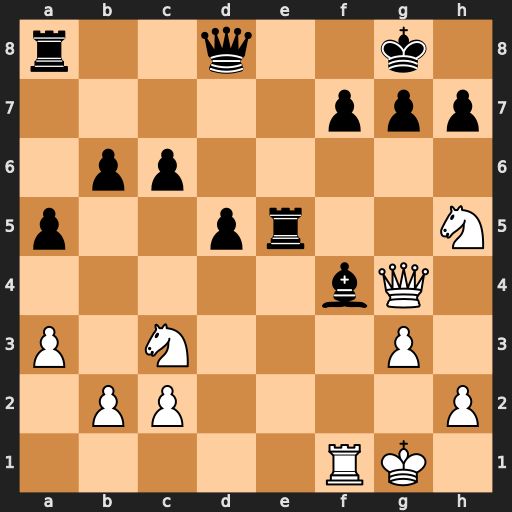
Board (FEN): r2q2k1/5ppp/1pp5/p2pr2N/5bQ1/P1N3P1/1PP4P/5RK1
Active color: w
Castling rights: -
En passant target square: -
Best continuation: Qxg7#